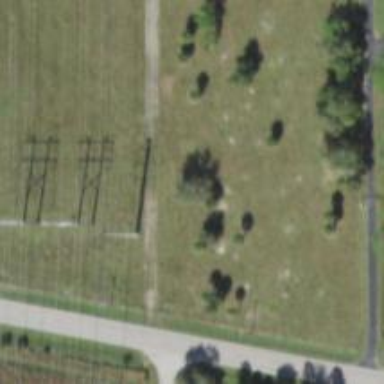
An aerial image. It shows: Power pole.